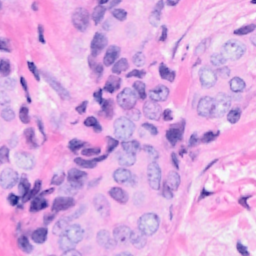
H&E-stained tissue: Breast